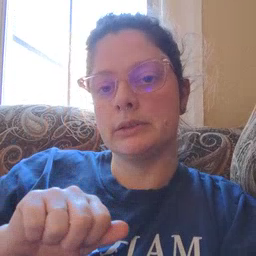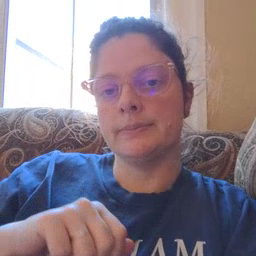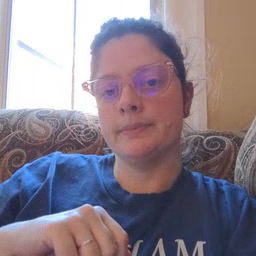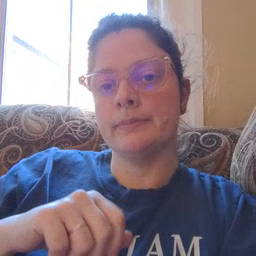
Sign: pizza